Question: I have to built this UI for Blackberry JRE 4.6 & above.
Please suggest the approach for this UI.

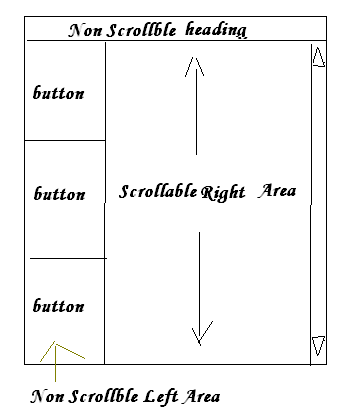
Answer: I solved the problem, here is the approach,
1. Take horizontal manager for header HorizontalFieldManager nonscrollableHFM= new HorizontalFieldManager();
2. Take another horizontal manager as a container HorizontalFieldManager containerHfm = new HorizontalFieldManager(); 2.1 Add vertical manager for left section (Non Scrollable) VerticalFieldManager leftVfm = new VerticalFieldManager(); 2.2 Create a custom vertical manager for right section as below
{
'''
class RightVfm extends VerticalFieldManager {
RightVfm() {
super(VERTICAL_SCROLL | VERTICAL_SCROLLBAR | NO_HORIZONTAL_SCROLL
| NO_HORIZONTAL_SCROLLBAR | USE_ALL_WIDTH);
}
protected void sublayout(int width, int height) {
super.sublayout(width, getPreferredHeight());
setExtent(width, getPreferredHeight());
}
public int getPreferredWidth() {
return _width;
}
public void setWidth(int w) {
_width = w;
}
public int getPreferredHeight() {
return _height;
}
public void setHeight(int h) {
_height = h;
}
private int _width;
private int _height;
};
'''
}
1. Adjust the height & width of right verticle manager by calling setHeight & setWidth methods I got help from here, http://www.blackberryforums.com/developer-forum/209190-set-height-verticalfieldmanager.html